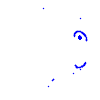
Particle: electron